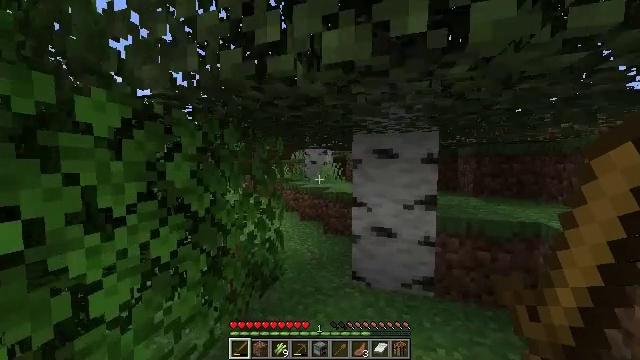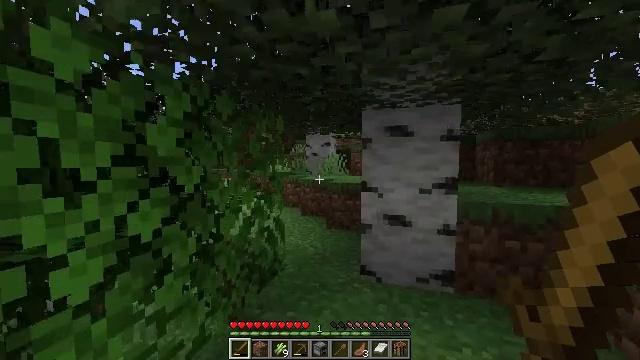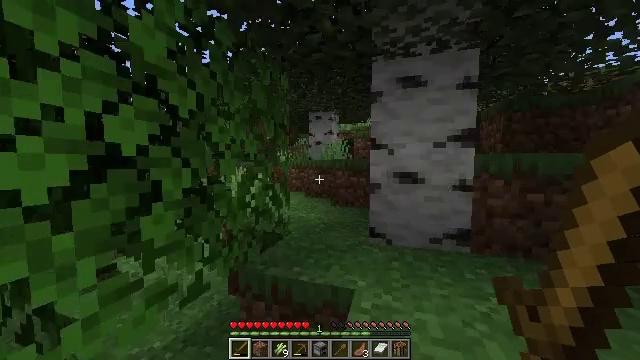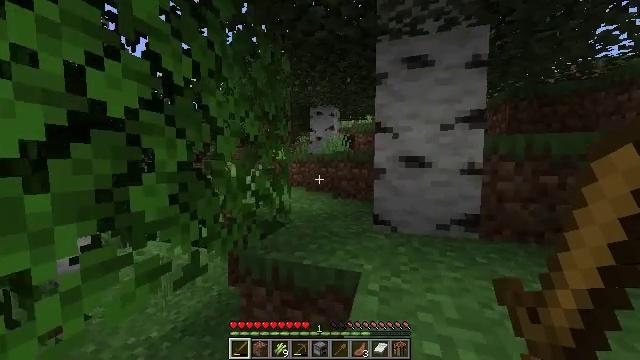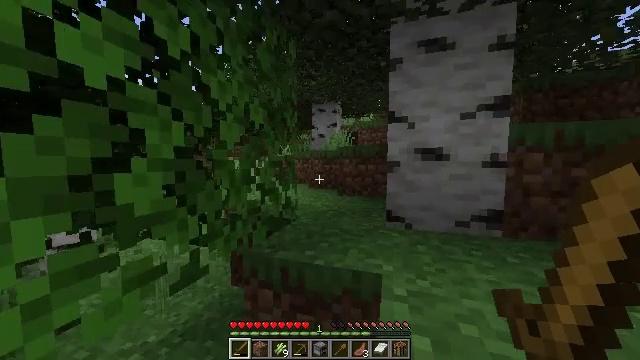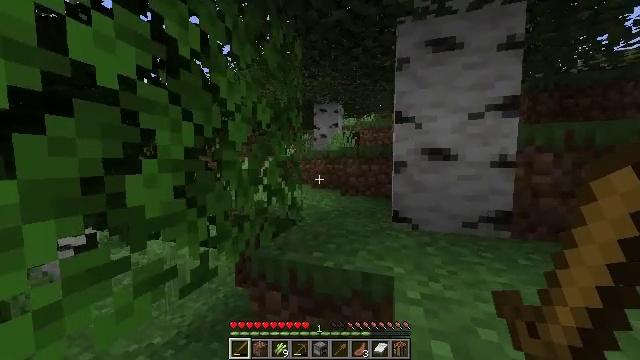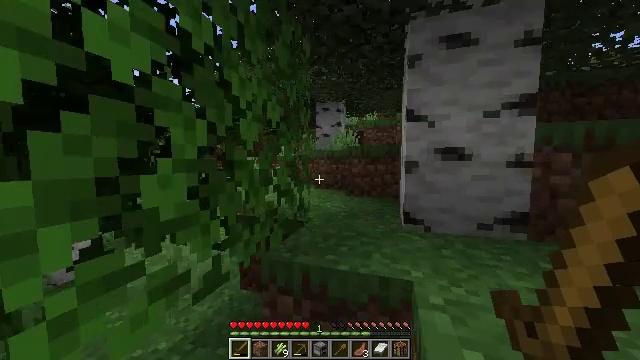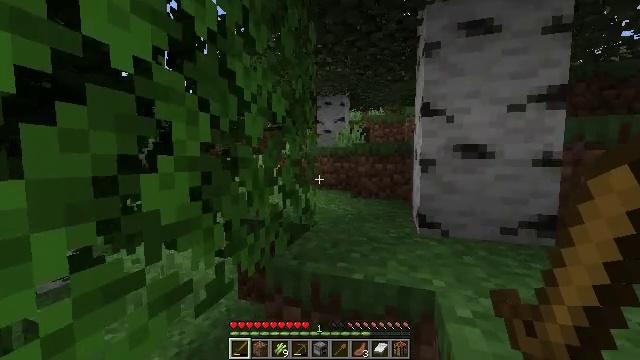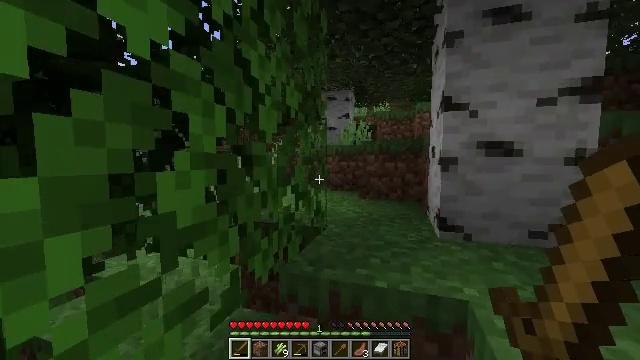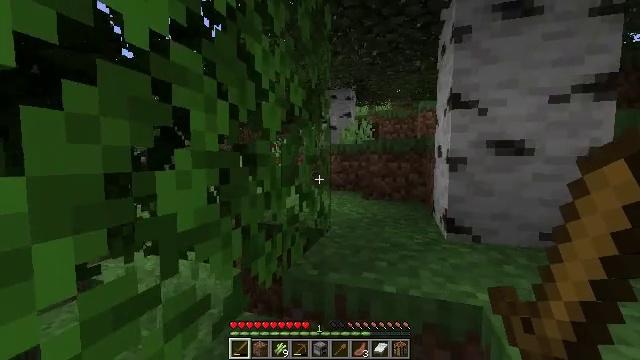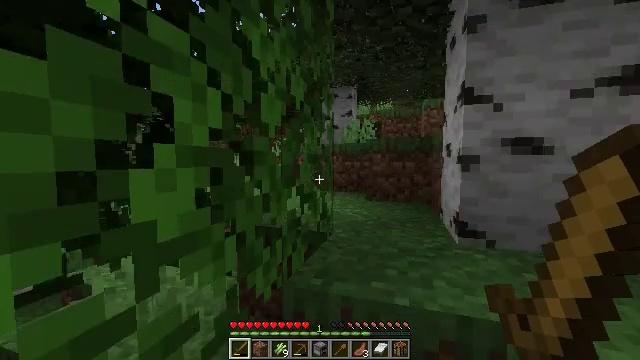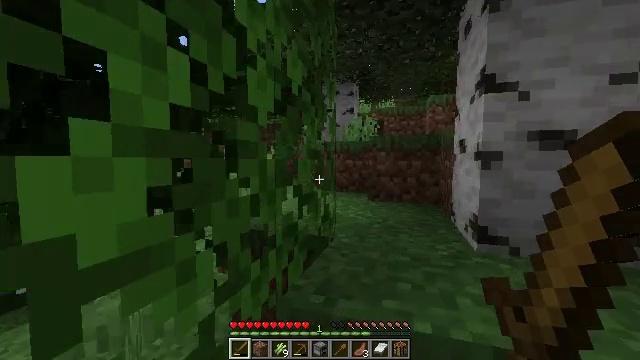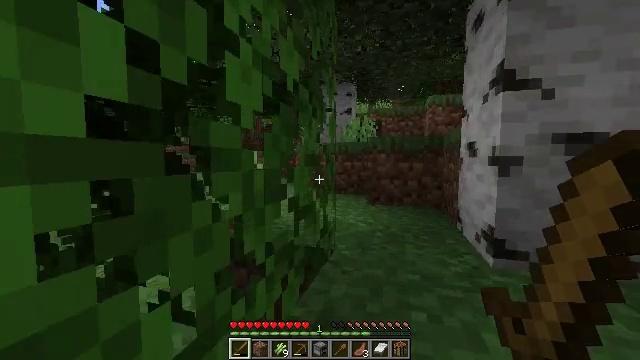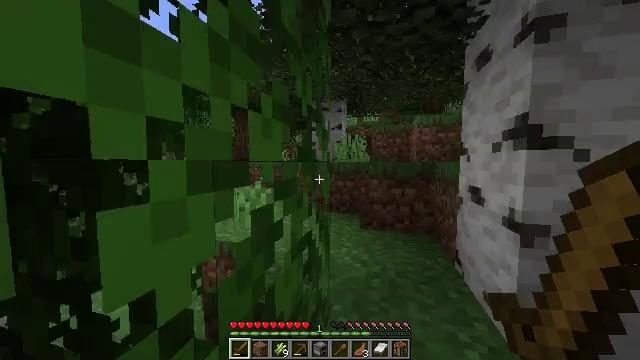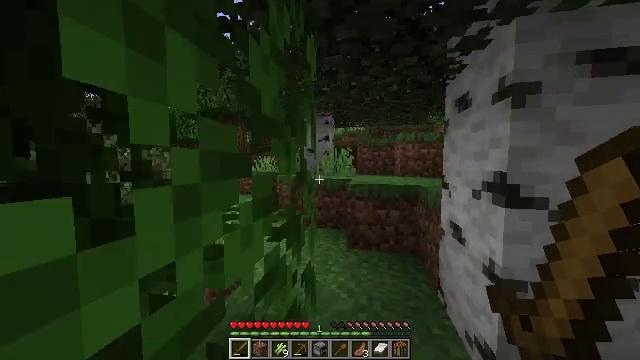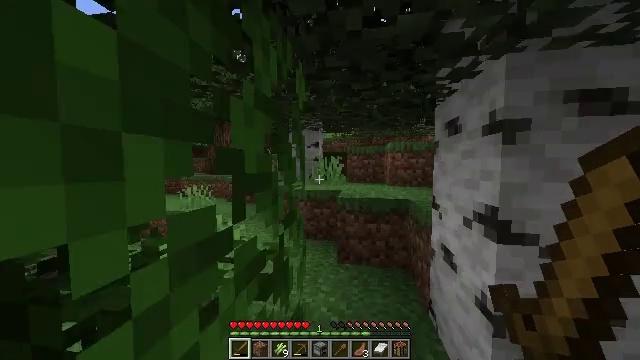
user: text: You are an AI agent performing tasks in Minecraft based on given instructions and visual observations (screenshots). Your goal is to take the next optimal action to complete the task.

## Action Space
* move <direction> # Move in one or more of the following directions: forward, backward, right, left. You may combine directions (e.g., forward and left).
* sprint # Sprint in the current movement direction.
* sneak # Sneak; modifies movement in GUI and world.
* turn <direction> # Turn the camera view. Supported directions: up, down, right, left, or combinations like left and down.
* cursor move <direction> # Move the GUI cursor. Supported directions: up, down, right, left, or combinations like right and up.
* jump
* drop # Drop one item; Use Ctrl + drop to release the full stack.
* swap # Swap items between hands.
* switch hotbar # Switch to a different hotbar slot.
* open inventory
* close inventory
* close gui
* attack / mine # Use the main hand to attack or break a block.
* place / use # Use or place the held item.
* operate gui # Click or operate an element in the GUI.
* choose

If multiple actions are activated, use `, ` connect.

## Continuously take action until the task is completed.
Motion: motion action
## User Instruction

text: Mine the sugar cane near rivers.
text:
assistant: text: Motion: move forward, sprint, jump
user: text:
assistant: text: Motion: move forward, sprint, jump
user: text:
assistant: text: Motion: move forward, sprint, jump
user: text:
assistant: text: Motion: move forward, sprint
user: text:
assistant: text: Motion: move forward, sprint
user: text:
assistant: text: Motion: move forward, sprint
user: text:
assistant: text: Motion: move forward, sprint
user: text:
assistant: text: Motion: move forward, sprint
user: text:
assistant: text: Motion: move forward, sprint
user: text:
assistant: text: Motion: move forward, sprint
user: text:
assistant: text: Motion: move forward, sprint
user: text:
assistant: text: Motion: move forward, sprint
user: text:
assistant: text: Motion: move forward, sprint, turn right, jump
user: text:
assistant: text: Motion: move forward, sprint, turn right, jump
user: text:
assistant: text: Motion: move forward, sprint, turn right, jump
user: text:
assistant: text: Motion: move forward, sprint, turn right, jump
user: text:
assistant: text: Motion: move forward, sprint, turn right, jump
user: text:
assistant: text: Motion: move forward, sprint, jump
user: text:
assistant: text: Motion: move forward, sprint, jump
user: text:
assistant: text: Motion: move forward, sprint, turn left
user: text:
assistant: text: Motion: move forward, sprint, turn left
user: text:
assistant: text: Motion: move forward, sprint, turn left
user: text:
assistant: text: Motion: move forward, sprint, turn left
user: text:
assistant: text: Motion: move forward, sprint, turn left
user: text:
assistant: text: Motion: move forward, sprint, turn left
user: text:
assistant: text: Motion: move forward, sprint, turn left
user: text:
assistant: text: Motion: move forward, sprint, turn left
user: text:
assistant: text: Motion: move forward, sprint, turn left
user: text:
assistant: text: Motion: move forward, sprint, turn left
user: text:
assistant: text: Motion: move forward, sprint, turn left